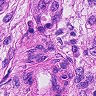
Metastatic tissue present: yes